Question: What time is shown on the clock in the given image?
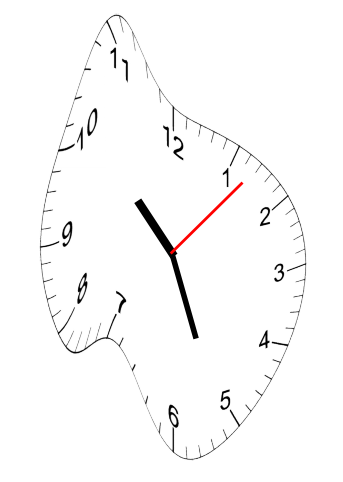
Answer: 10:26:07